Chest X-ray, PA view. Patient: 50 years old, sex M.
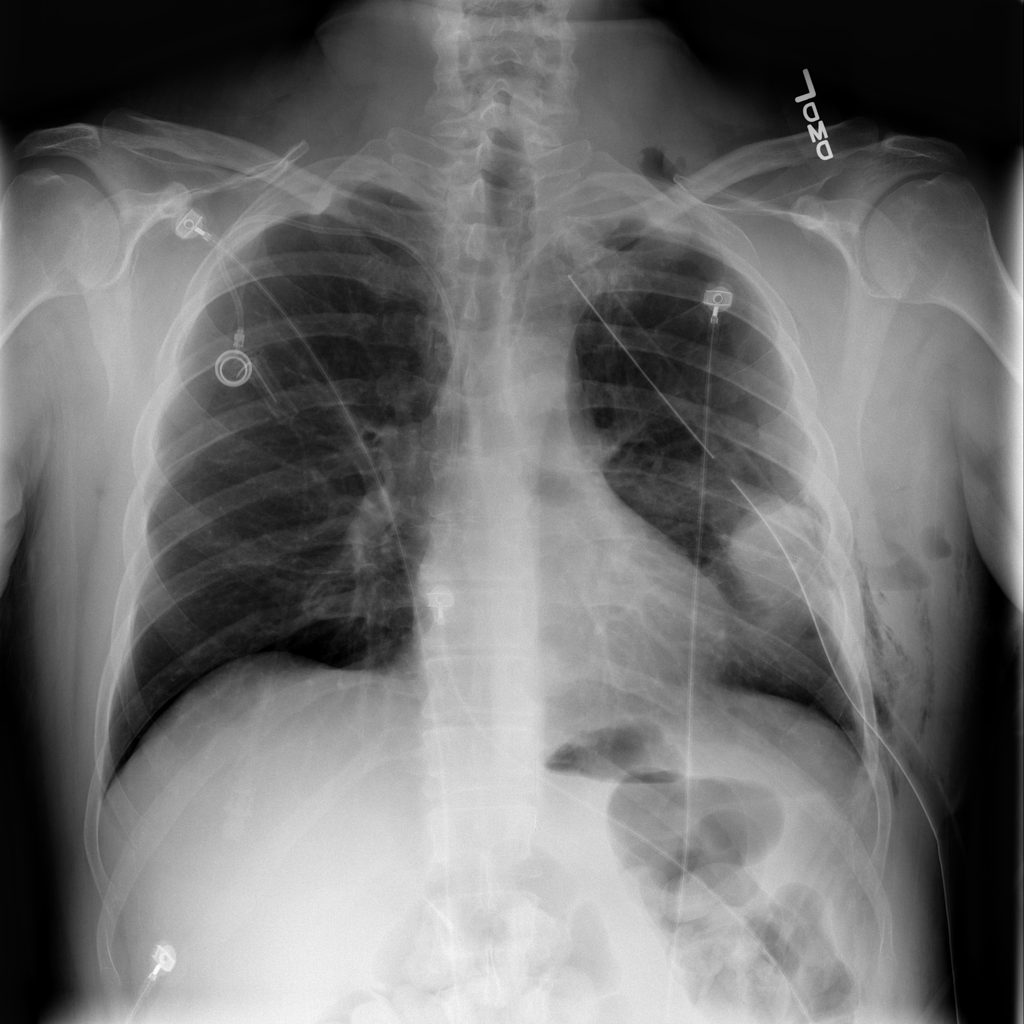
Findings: Effusion, Emphysema, Pneumothorax